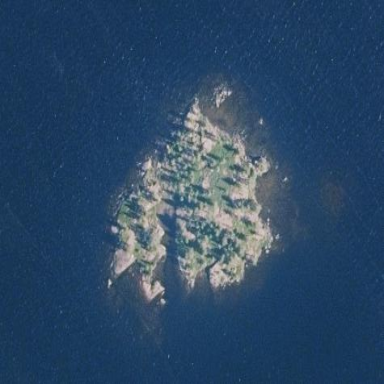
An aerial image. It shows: Islet.